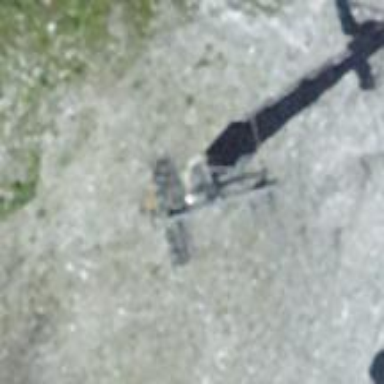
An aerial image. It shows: Pylon for aerialway.